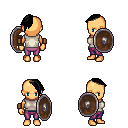
a pixel art fantasy rpg character, female body template, human, tanned skin, white sleeveless shirt, magenta pants, black long mohawk hairstyle, leather bracers, shield, four views (front, back, left, right), 2x2 character sprite sheet, small pixel art, hard edges, no anti-aliasing